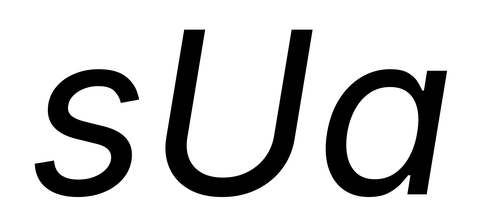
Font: Inter-Italic_Italic